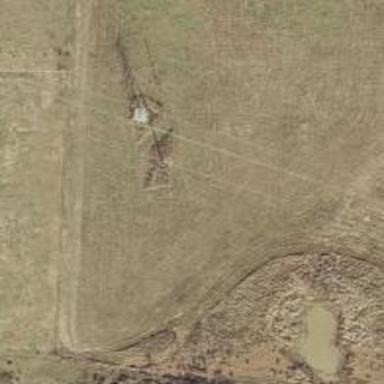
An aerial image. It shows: Power pole.